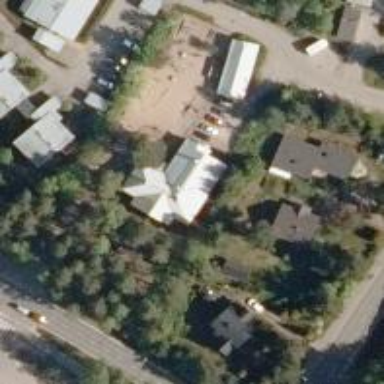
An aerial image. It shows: Kindergarten.